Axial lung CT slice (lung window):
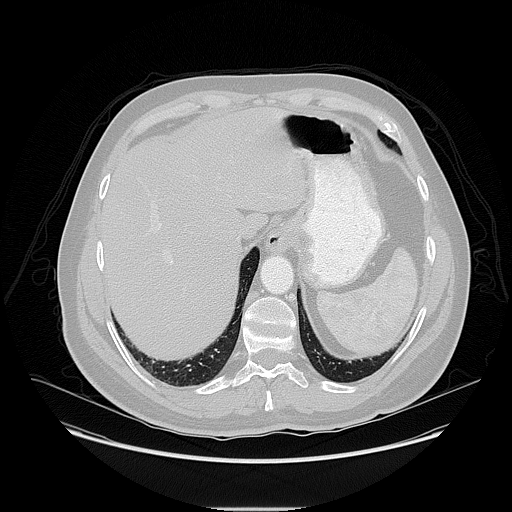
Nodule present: no